Field crop: maize
Growth stage: 2
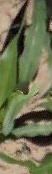
Species: maize